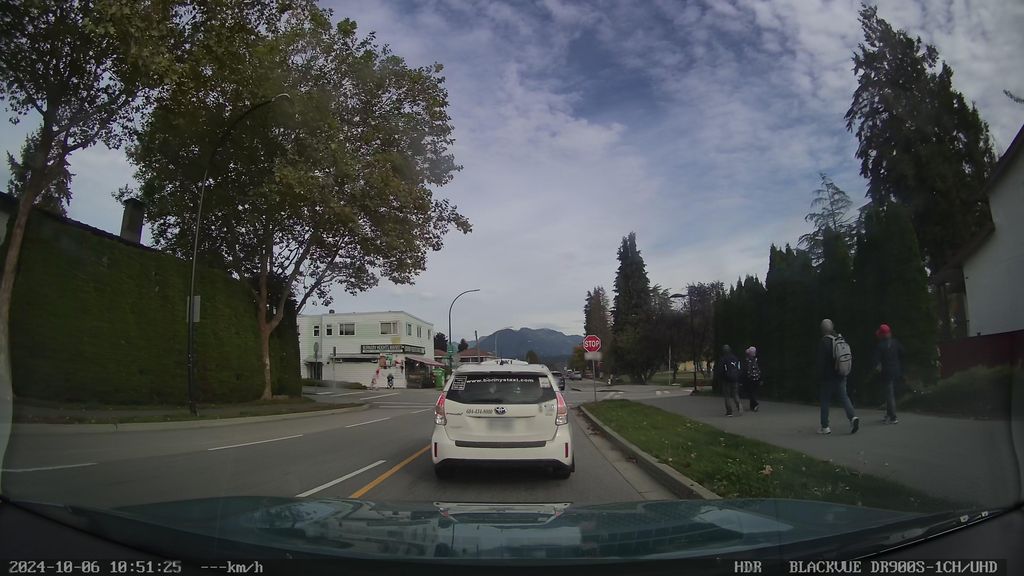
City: vancouver